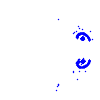
Particle: electron